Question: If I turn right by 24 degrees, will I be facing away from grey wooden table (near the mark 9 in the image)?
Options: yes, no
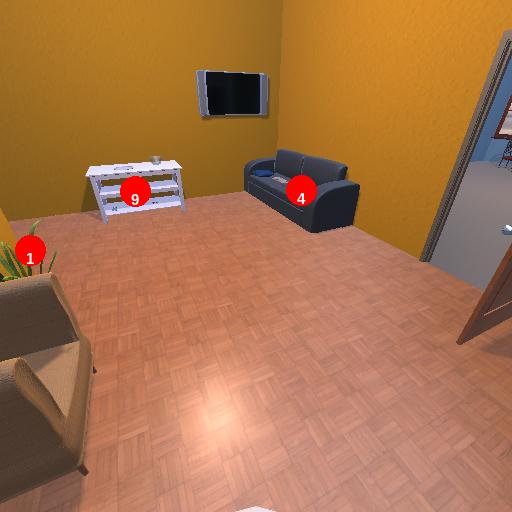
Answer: yes